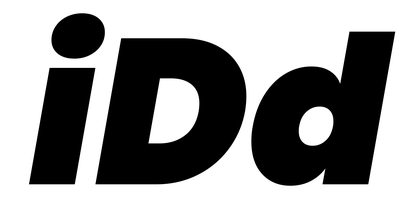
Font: Poppins-BlackItalic